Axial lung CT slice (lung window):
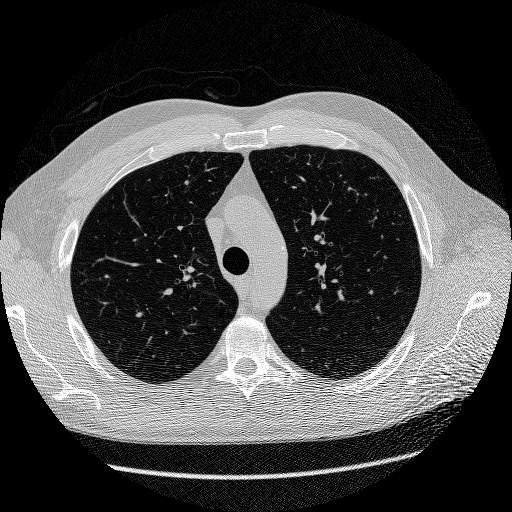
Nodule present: no